Question: I am looking for a plugin or something that help me to emulate the Youtube or Grooveshark reproduction list effect. Someone could help me out and It'd perfect to have an example.
Thanks
An image of what I want:
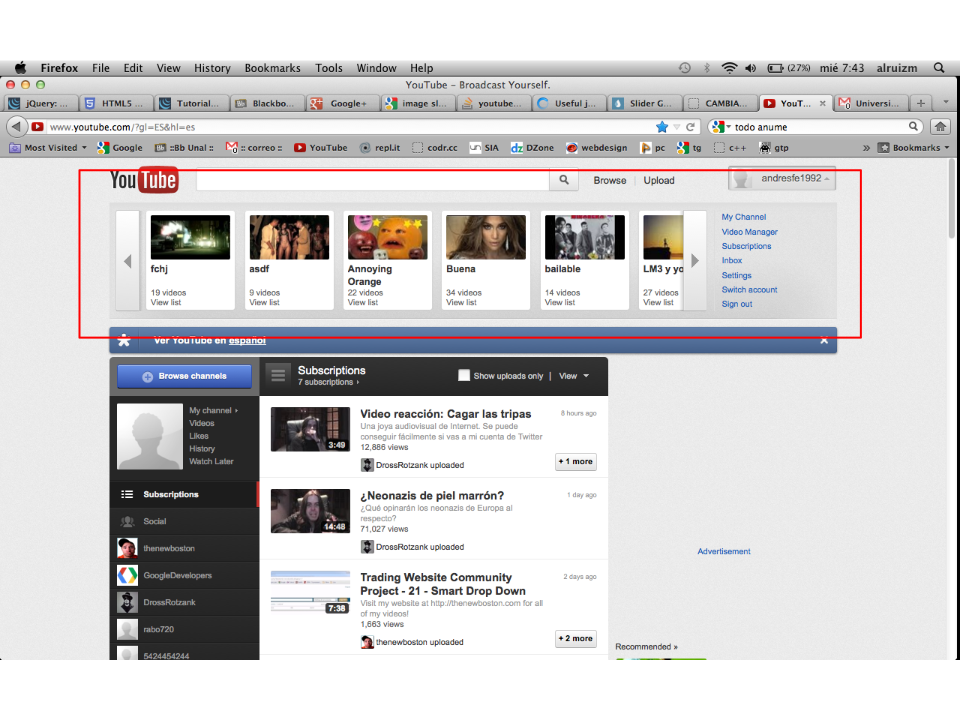
Answer: You could achieve this by using JCarousel and modifying the script to slightly to use the youtube embed and add the links underneath. This is not difficult if you know html and css.
<URL>
Another way is to write it yourself (if you know javascript or jquery) place one large div with all your slides inside a smaller one, and set the overflow of the smaller outer div to hidden. Then you would move the position of the inner div with javascript on left or right arrow click.